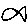
Label: fish